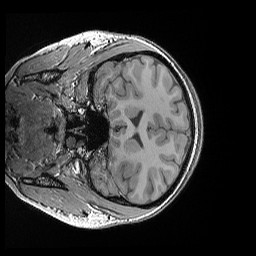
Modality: T1w
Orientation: coronal
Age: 22
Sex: female
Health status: healthy
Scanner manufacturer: siemens
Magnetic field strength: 3 T
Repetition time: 0.02 s
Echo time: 0.00492 s